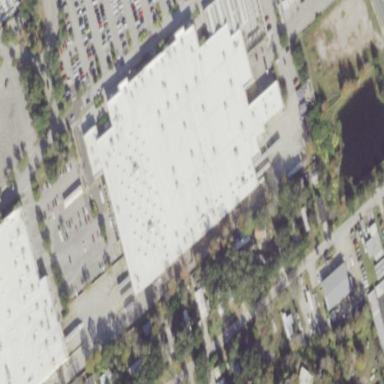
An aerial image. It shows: Department store building.